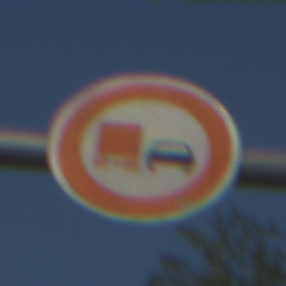
Verkehrszeichen: UeberholverbotKraftfahrzeuge
Umgebung: Outdoor, RoadRail
Tageszeit: MorningAfternoon
Wetter: Clear
Licht: Natural
Jahreszeit: NotSpecified
Kontrast: HighContrast